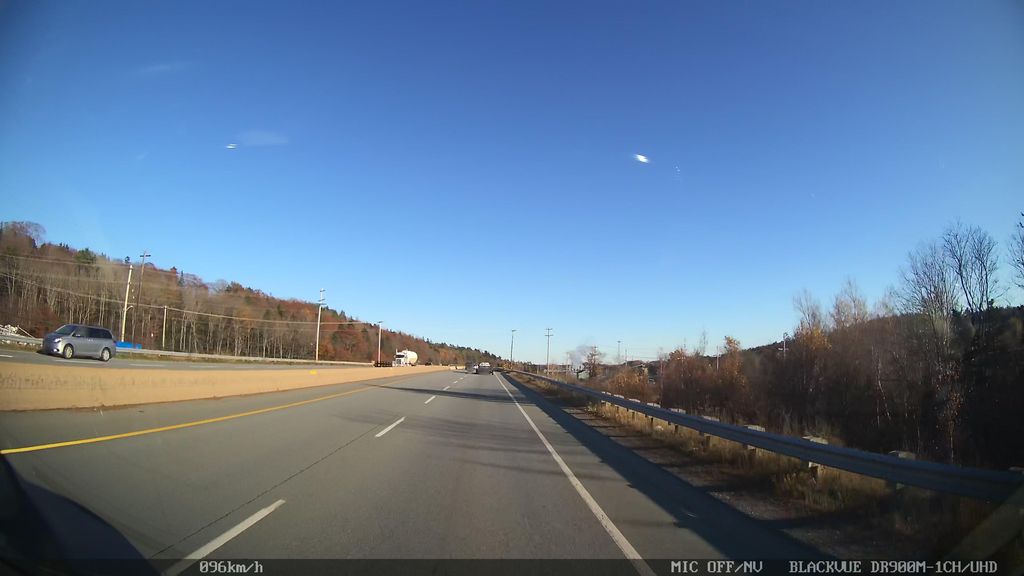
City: halifax